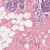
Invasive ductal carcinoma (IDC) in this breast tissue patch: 0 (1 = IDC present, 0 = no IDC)